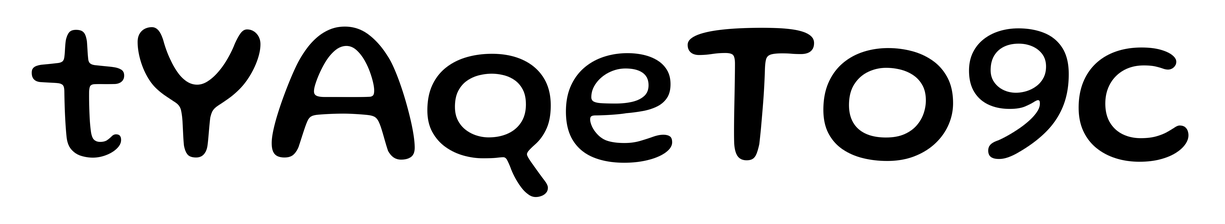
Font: Gluten_Regular